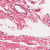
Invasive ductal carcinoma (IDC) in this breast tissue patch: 0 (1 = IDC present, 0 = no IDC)